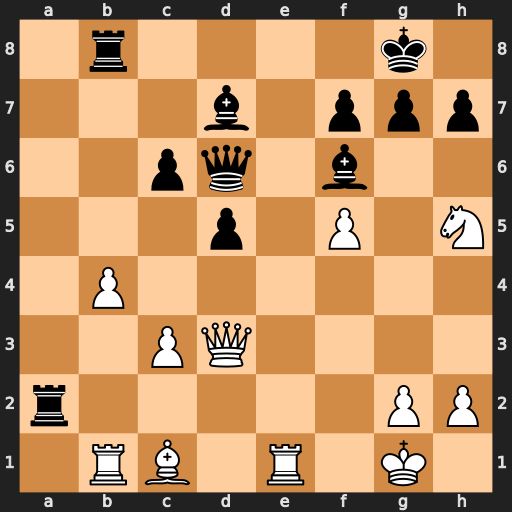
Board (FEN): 1r4k1/3b1ppp/2pq1b2/3p1P1N/1P6/2PQ4/r5PP/1RB1R1K1
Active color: w
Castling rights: -
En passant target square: -
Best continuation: Bf4 Qxf4 Nxf4